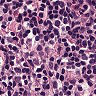
Metastatic tissue present: no